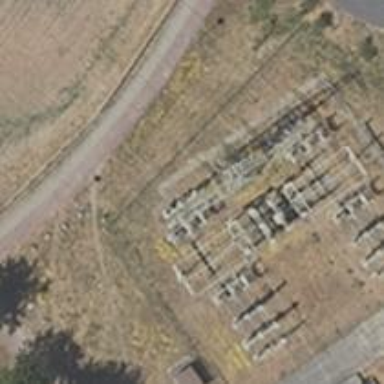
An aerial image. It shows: Three power lines with cables.